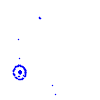
Particle: proton